Question: The tilde expression is not working on my RStudio! I am using a windows 10 OS.
Update : After looking more carefully(thanks to Dason) It seems the "~" is pointing to "user/Documents/" rather then "user/". is there any work around?

Any help?
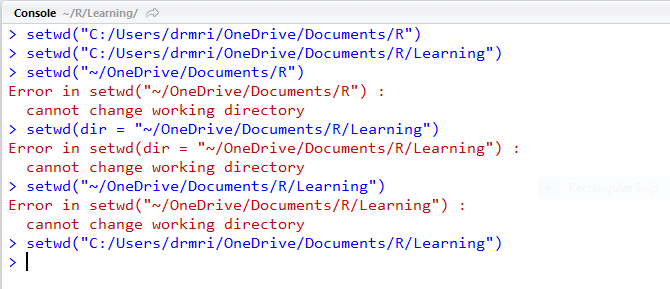
Answer: The home directory in Windows R is set using the environment variable 'R_USER' Set this using Windows (search from the Start Menu for "environment variable"). Whatever you set this to will become what R uses for '~'. I have mine set to 'C:\Users\trehman\R'.
Here is how mine looks.
<URL>